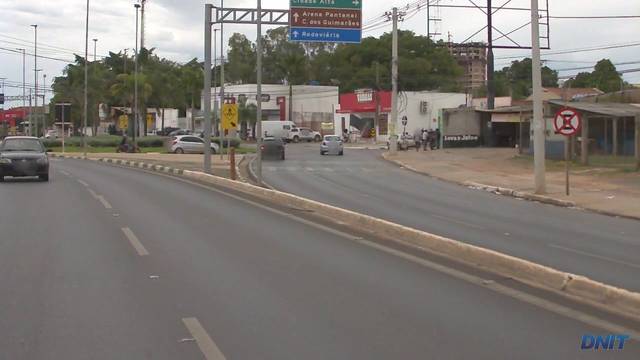
Region: Brazil
Coordinates: -15.615, -56.125